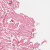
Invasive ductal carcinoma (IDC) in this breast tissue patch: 0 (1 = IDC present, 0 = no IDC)